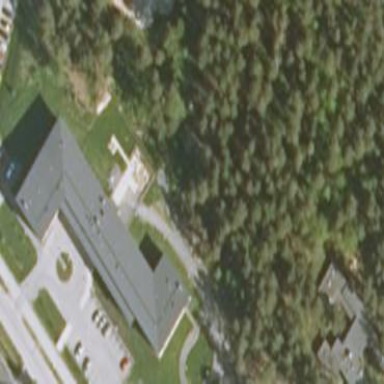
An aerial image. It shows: Service building.